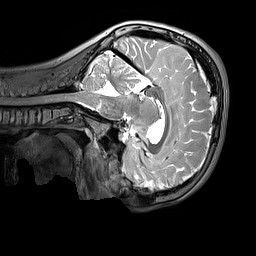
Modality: T2w
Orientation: sagittal
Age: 12
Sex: male
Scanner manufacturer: siemens
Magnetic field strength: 3 T
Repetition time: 3.2 s
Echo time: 0.408 s